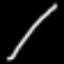
Label: line